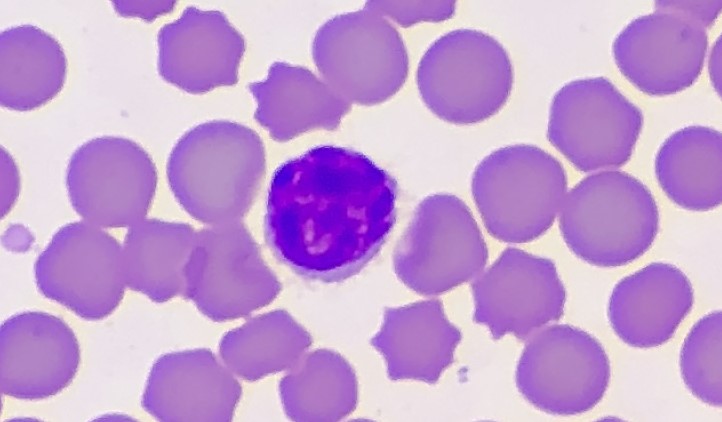
White blood cell type: Lymphocyte